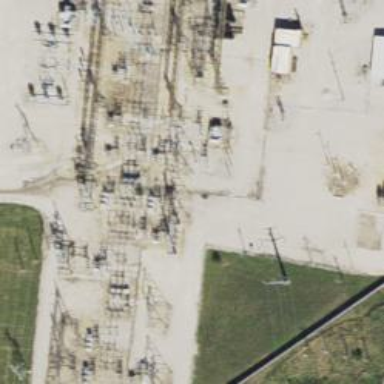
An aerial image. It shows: Switch used for power control.